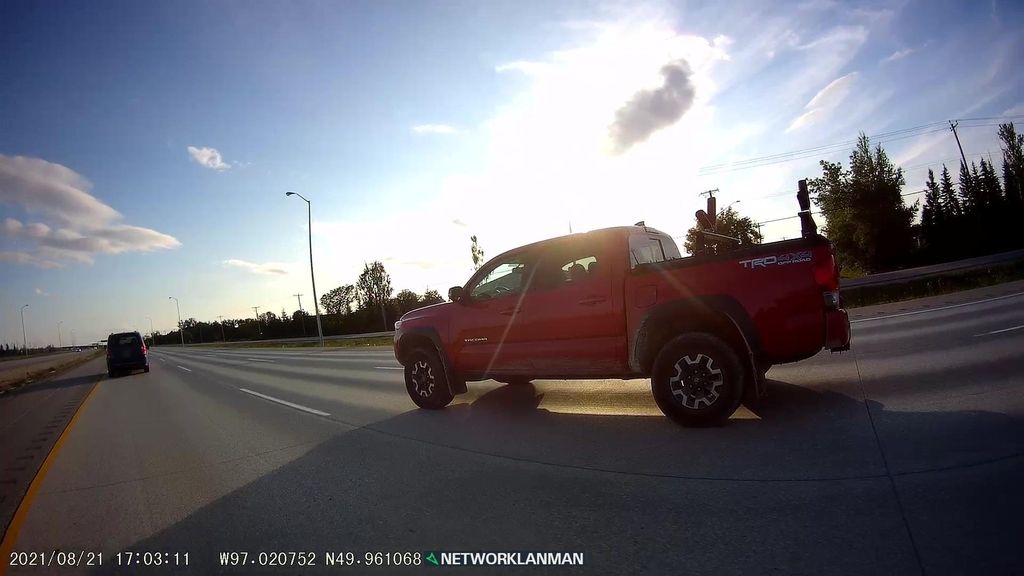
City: winnipeg